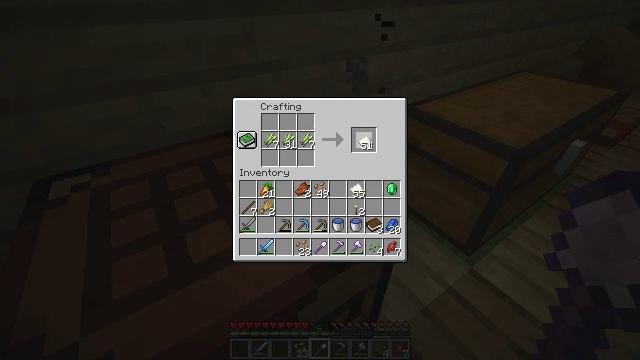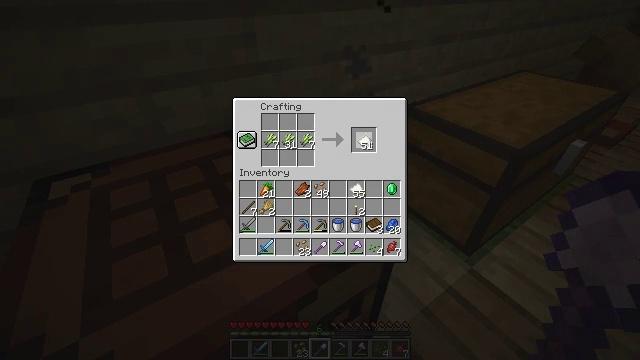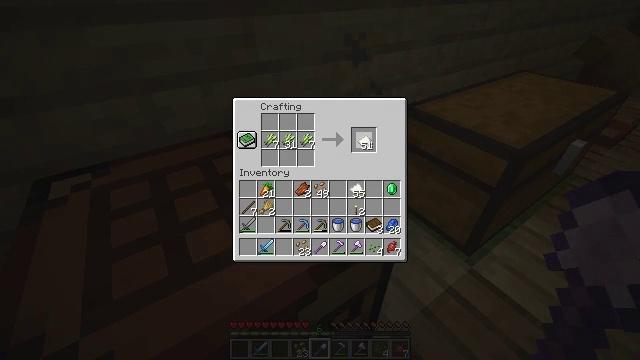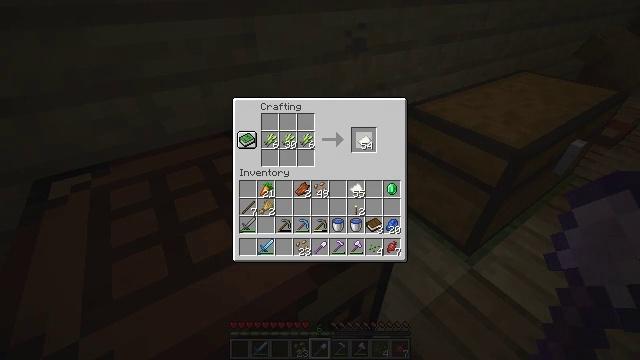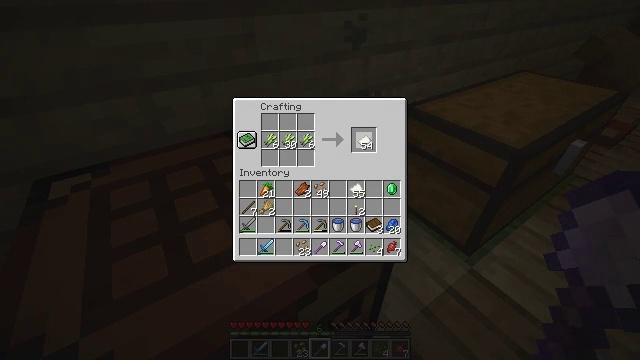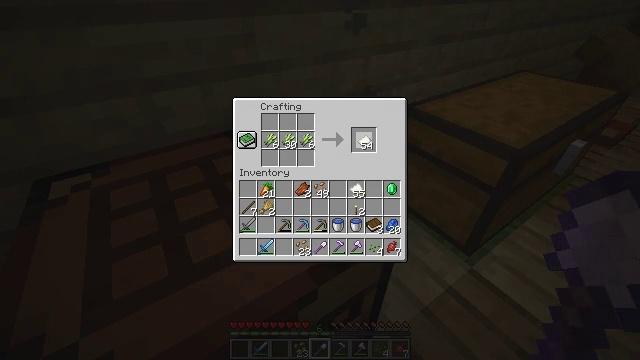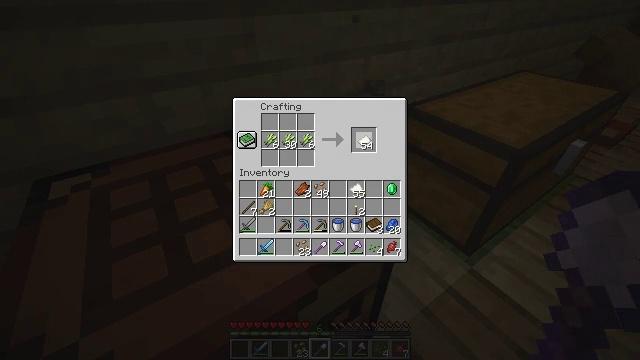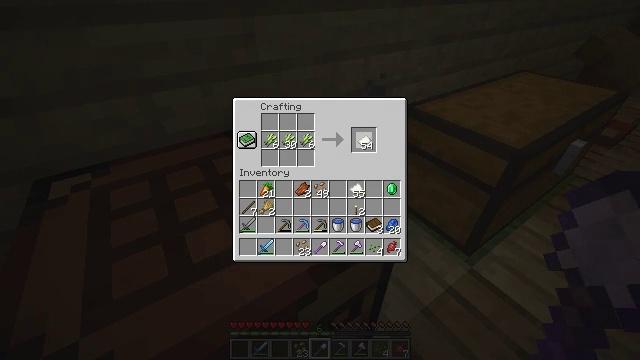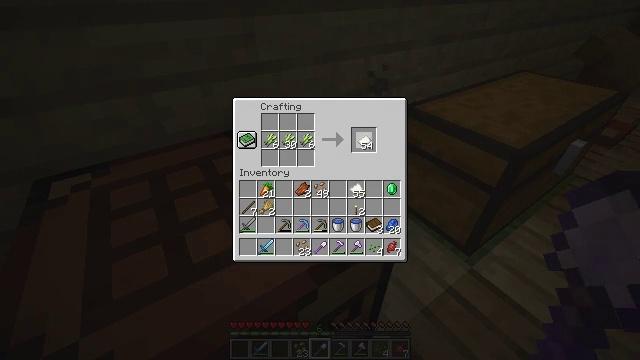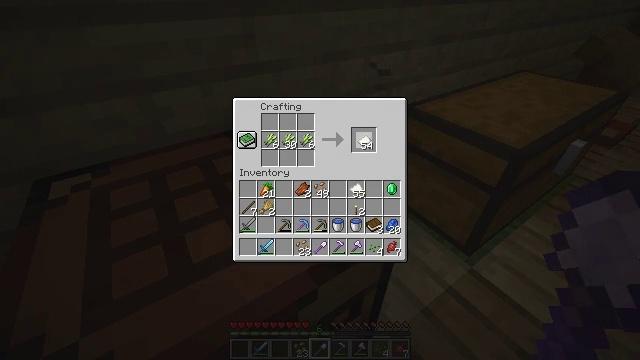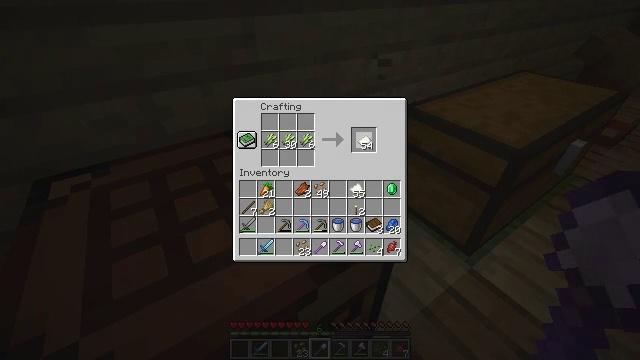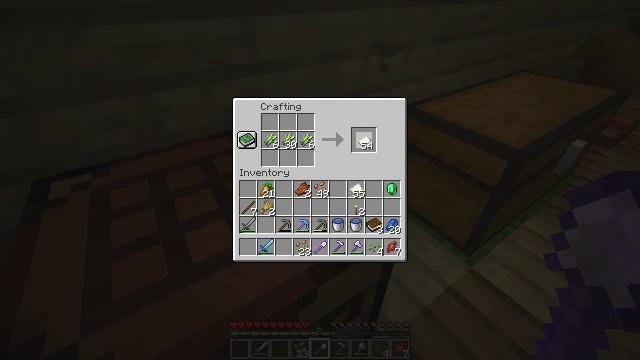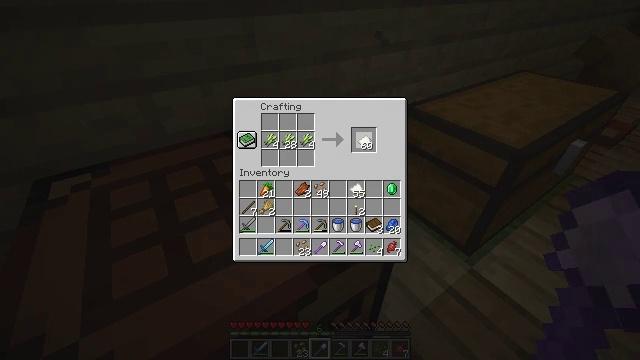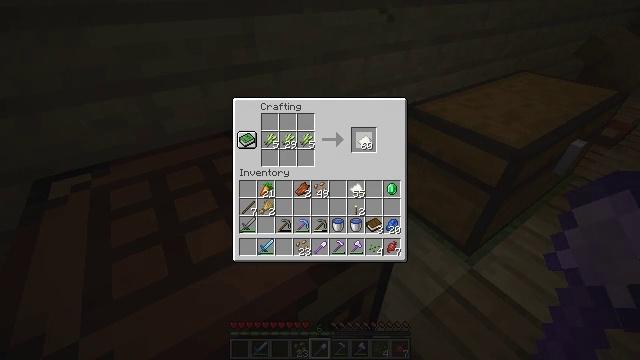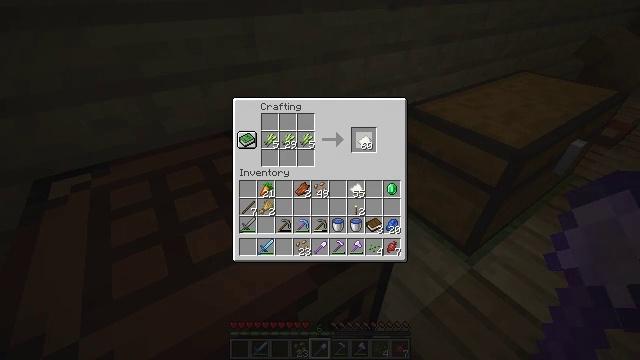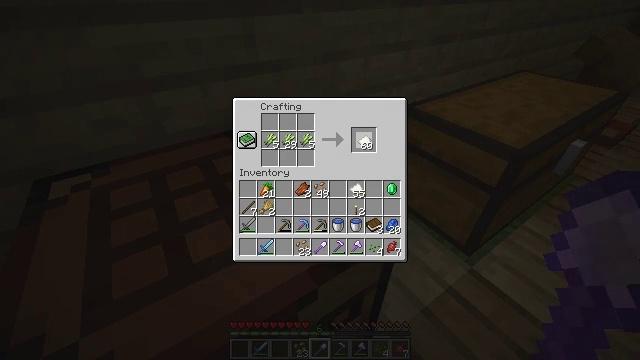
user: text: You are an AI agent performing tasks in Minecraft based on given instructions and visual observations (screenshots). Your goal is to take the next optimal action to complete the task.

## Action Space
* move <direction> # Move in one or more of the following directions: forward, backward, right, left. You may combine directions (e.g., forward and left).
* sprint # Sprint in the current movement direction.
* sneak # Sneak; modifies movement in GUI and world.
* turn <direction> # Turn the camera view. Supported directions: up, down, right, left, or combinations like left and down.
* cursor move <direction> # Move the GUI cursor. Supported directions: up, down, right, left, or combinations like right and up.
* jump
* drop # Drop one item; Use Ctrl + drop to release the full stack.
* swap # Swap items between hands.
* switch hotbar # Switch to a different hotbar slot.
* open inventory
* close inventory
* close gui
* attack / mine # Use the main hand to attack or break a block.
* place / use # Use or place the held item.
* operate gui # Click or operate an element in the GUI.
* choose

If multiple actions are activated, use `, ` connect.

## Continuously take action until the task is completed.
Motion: motion action
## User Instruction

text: Craft paper with the crafting table.
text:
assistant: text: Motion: operate gui
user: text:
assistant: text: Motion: operate gui
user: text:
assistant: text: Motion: no_op
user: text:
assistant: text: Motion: operate gui
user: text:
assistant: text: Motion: operate gui
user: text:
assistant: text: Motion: operate gui
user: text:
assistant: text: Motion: no_op
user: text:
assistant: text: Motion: no_op
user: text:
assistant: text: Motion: operate gui
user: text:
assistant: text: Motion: operate gui
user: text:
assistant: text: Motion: operate gui
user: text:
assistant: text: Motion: no_op
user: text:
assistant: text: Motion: no_op
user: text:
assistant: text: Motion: operate gui
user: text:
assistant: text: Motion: operate gui
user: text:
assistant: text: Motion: no_op
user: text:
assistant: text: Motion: no_op
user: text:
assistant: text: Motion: no_op
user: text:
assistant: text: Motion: no_op
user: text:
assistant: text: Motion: no_op
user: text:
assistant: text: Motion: no_op
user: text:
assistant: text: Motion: no_op
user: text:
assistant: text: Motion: operate gui
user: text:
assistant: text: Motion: operate gui
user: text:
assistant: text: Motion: operate gui
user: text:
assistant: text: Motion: no_op
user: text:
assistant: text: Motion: no_op
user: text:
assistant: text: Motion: no_op
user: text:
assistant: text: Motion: no_op
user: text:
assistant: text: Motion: operate gui